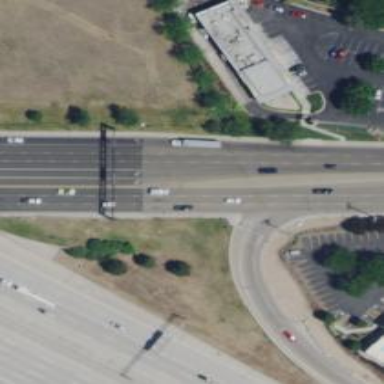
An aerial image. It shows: Primary highway.